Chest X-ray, PA view. Patient: 43 years old, sex F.
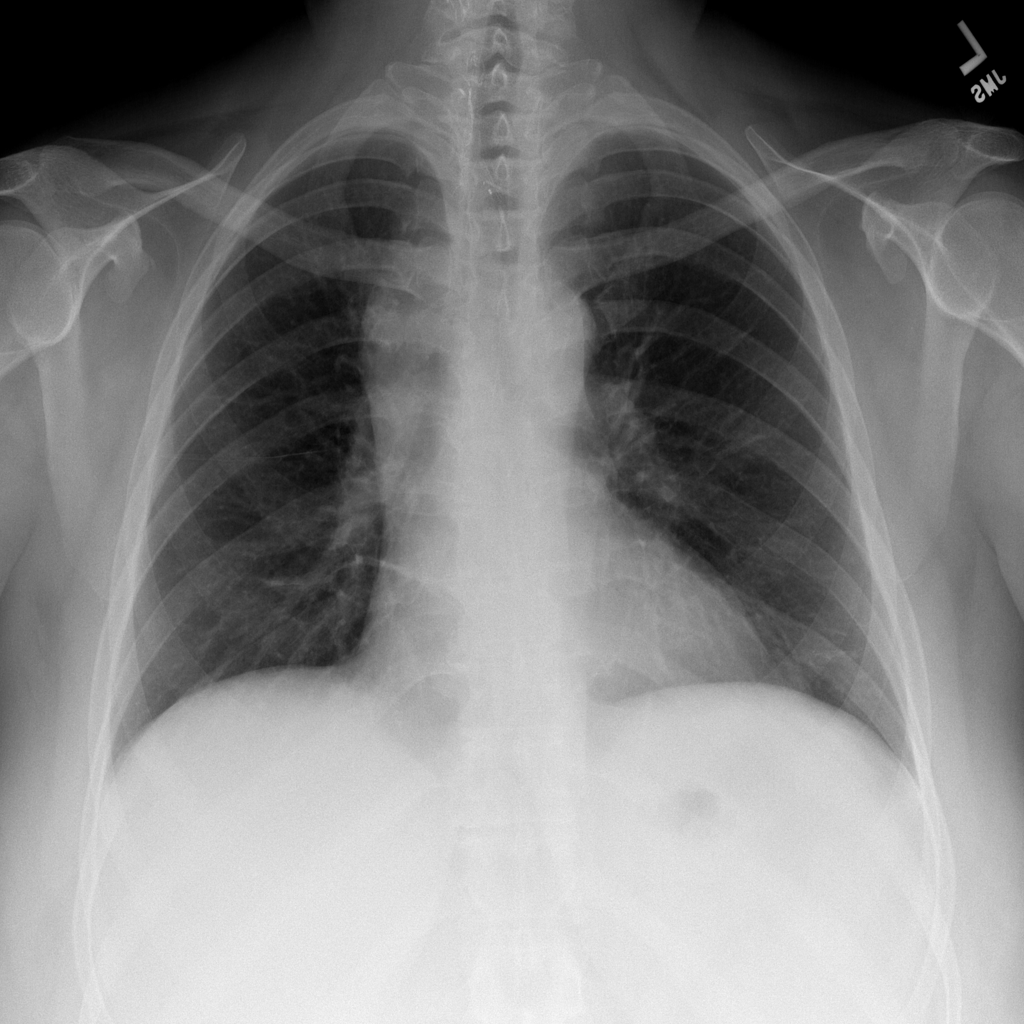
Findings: Mass